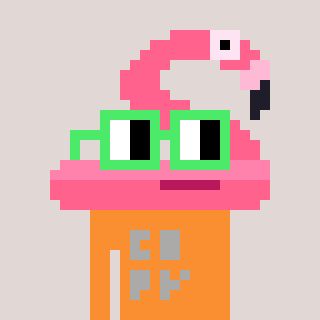
a pixel art character with square light green glasses, a flamingo-shaped head and a orange-colored body on a warm background